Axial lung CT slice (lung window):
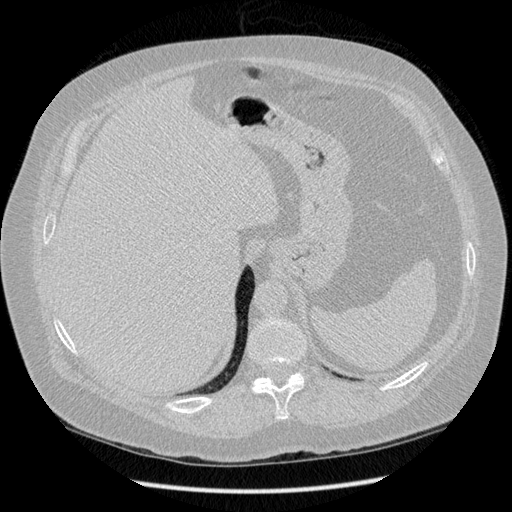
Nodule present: no